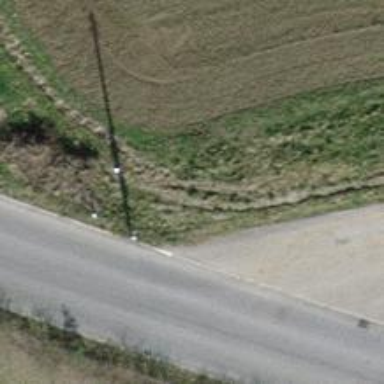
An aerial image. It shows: Minor power line.